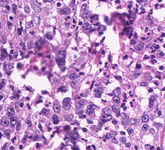
Tumor epithelial tissue: yes
Tumor-associated stroma tissue: no
Normal tissue: no